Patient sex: M
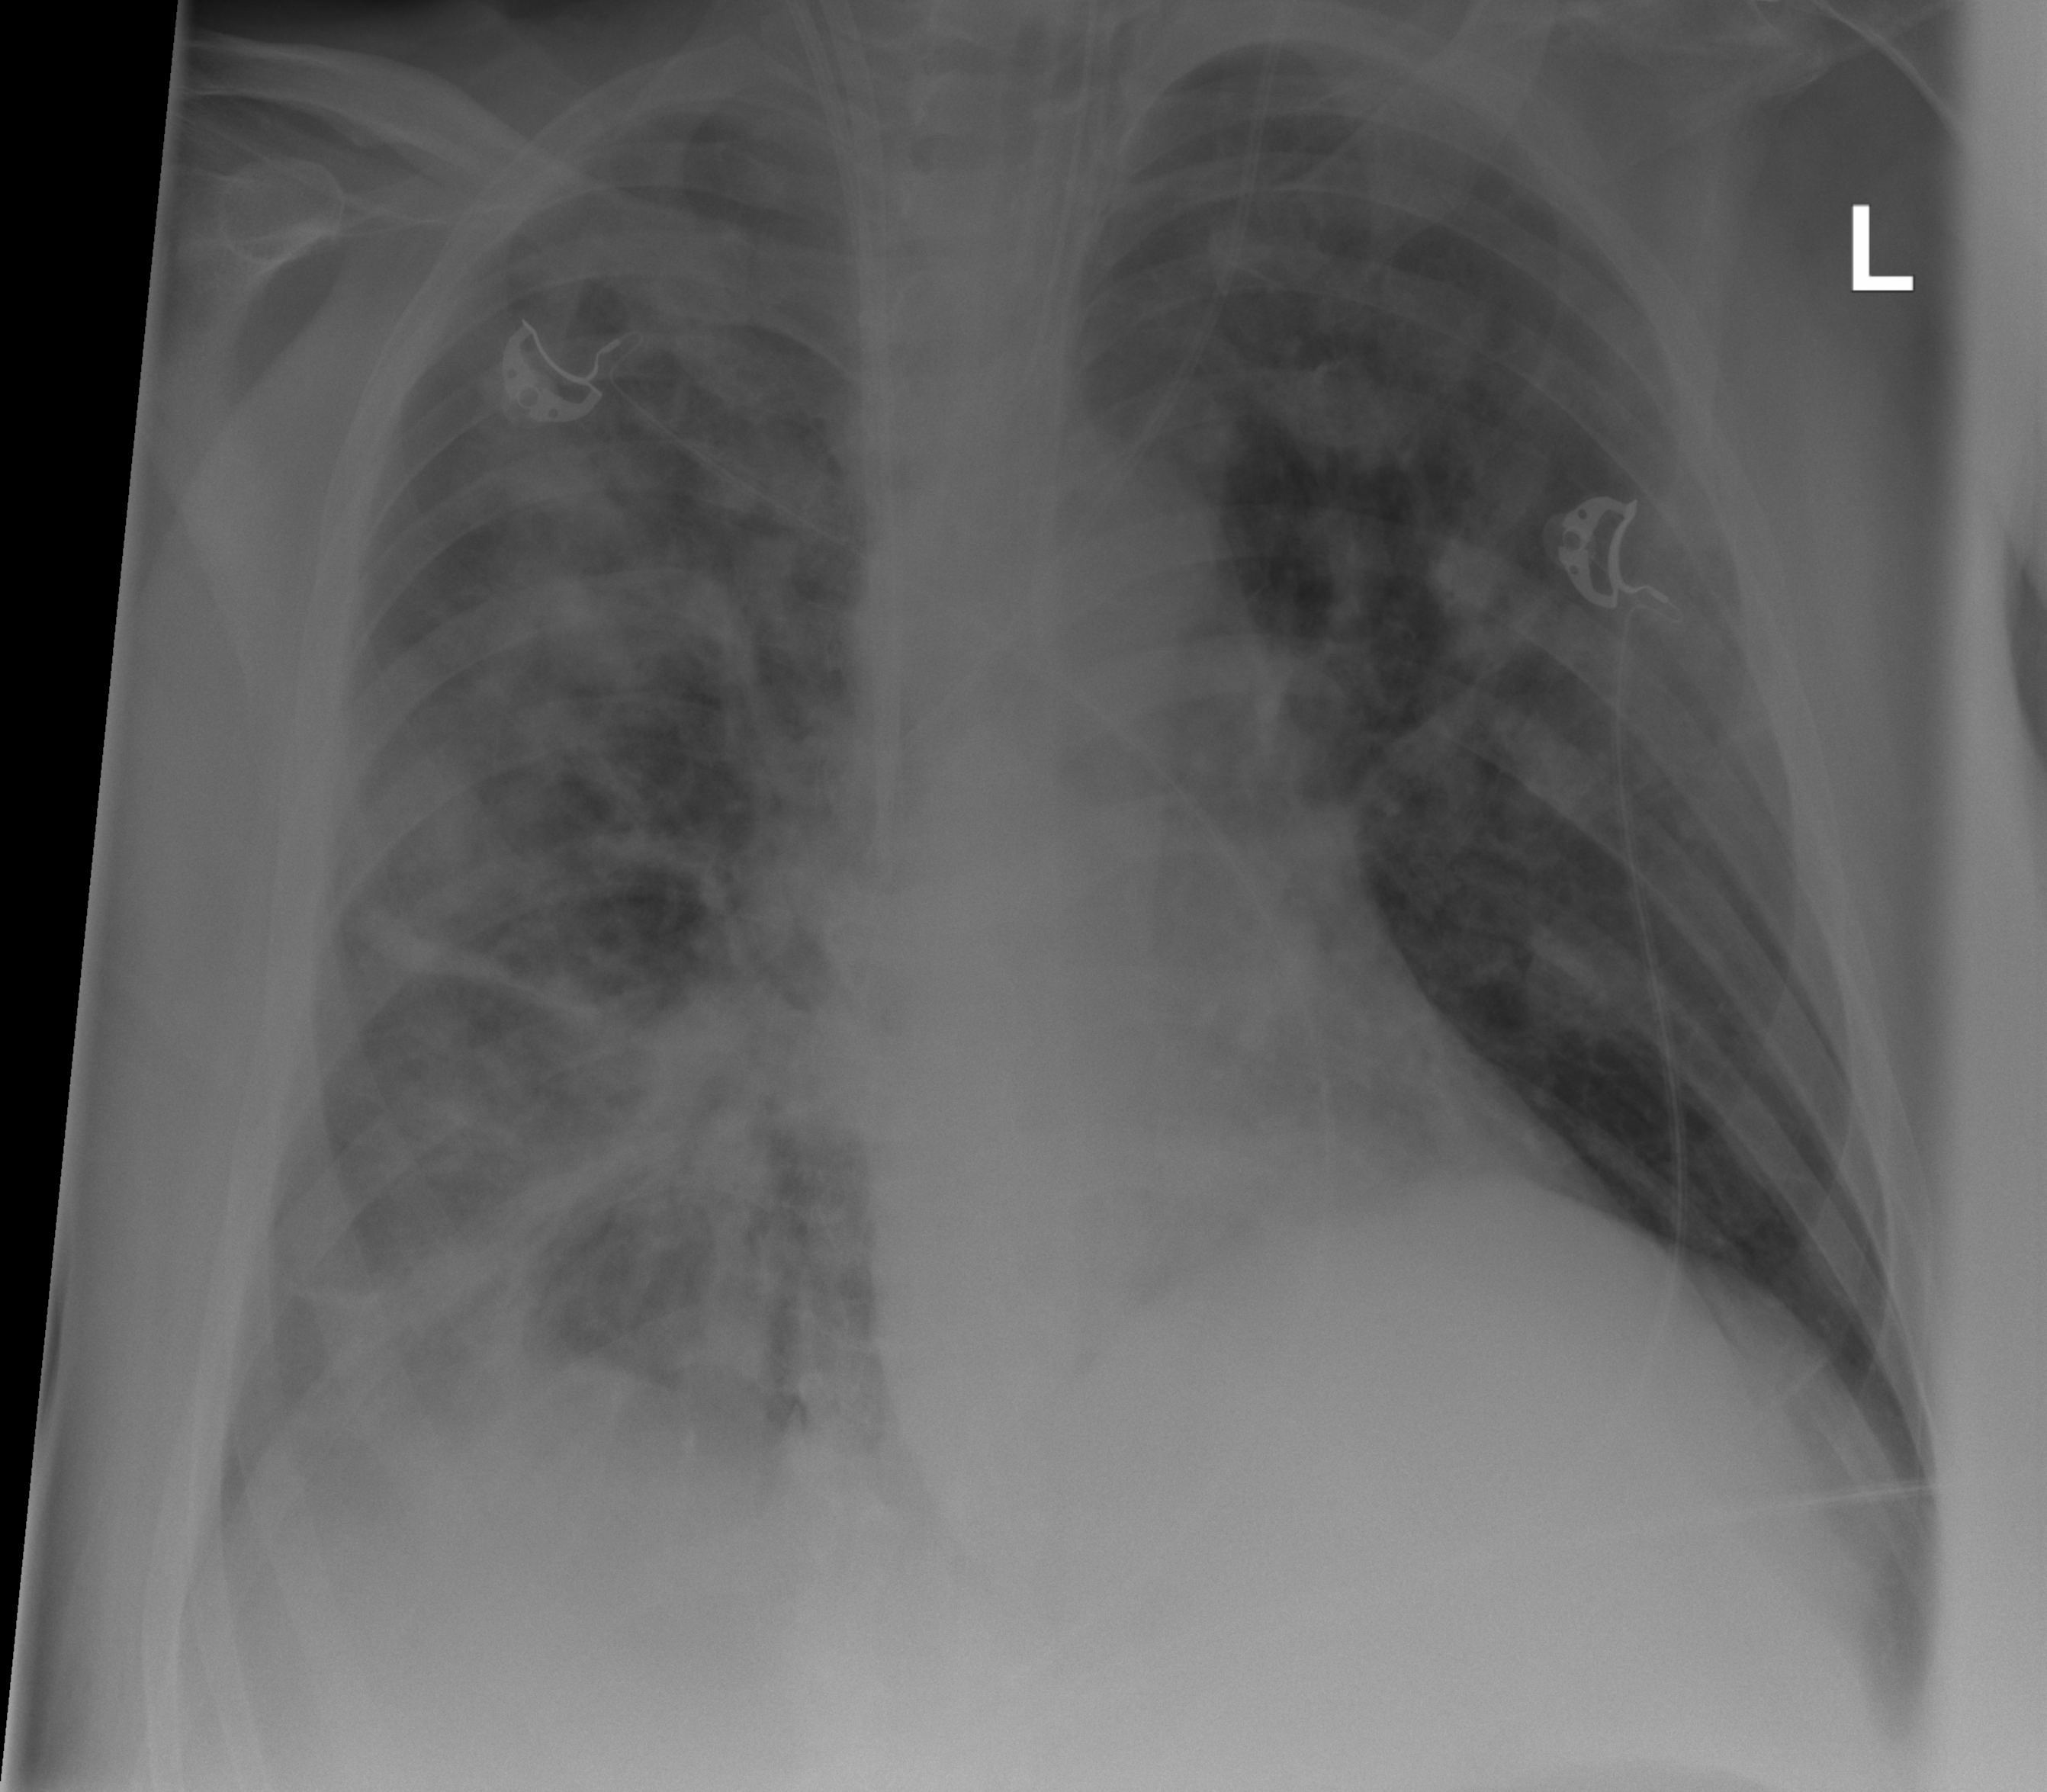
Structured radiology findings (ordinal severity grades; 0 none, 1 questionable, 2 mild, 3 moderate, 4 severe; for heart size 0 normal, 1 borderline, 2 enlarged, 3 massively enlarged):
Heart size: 0
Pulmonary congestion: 0
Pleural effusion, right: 2
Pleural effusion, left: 0
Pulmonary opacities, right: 4
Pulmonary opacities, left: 3
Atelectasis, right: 2
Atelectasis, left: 0